Question: I have a similar problem like mentioned in this question:
<URL>
But, my problem is a bit different in the error description:

I have SLAT compatible hardware, virtualization is enabled in BIOS, my Windows 8 installation is 64bit and it's virtualized. Hyper-V is installed (tried reinstalling it, but it didn't help).
EDIT: VirtualBox or any other virtualization software (except for Hyper-V) is not installed
EDIT2: Seem to have been some other networking software which was installed. Having to remove it sucks big time because I need it professionally. I hope they fix it.
EDIT3: I wrote about it in more details with all I could find <URL>
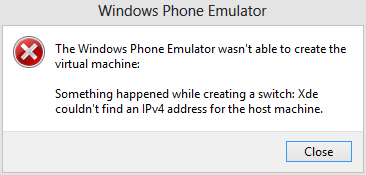
Answer: Open the Hyper-V Manager from the start menu, and open the Virtual Switch Manager. Remove any existing switches, and try make a new virtual switch with a connection type set to internal.
You might need to run 'XdeCleanup.exe' afterwards.